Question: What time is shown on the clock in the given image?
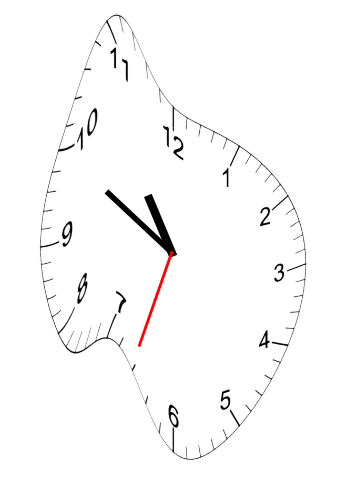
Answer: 10:49:33